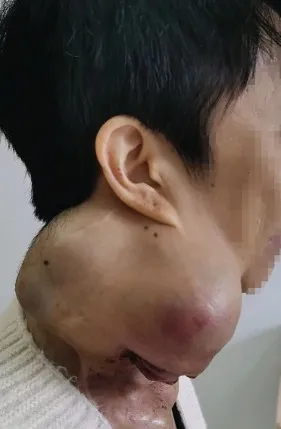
(A) The right neck mass, about 26cm*18cm*15cm in size, locally ruptured and bled in June 2021.
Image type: medical_photograph (oral_photograph)